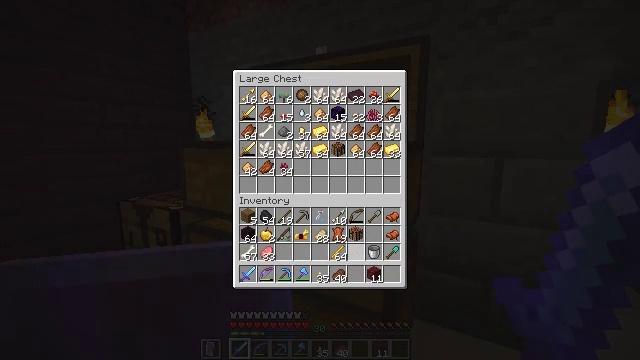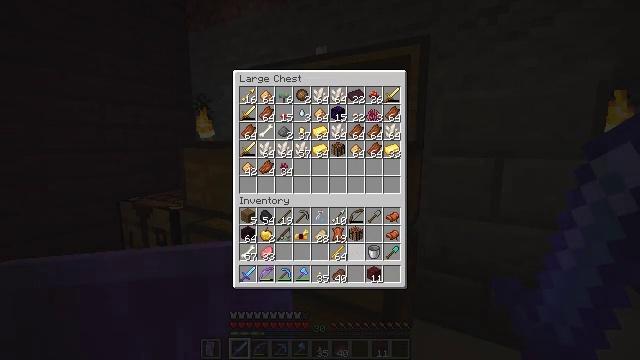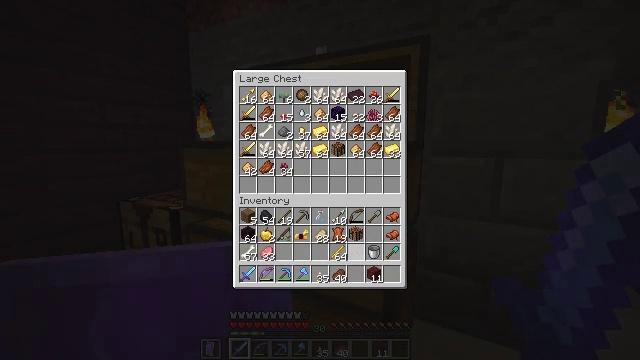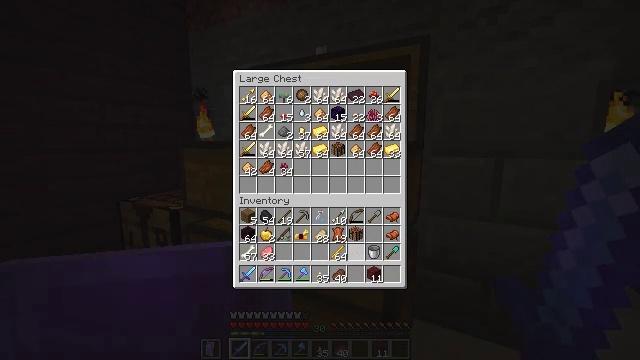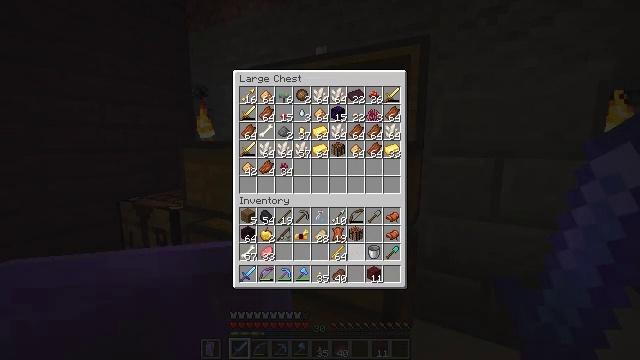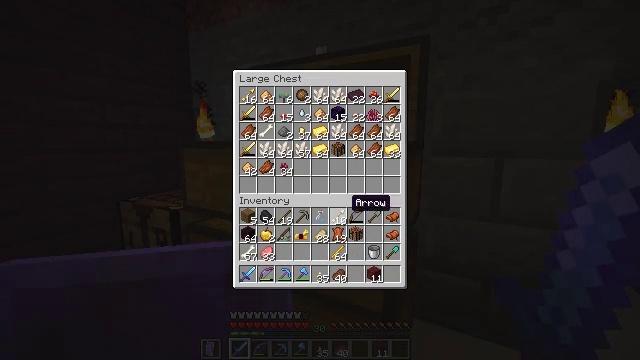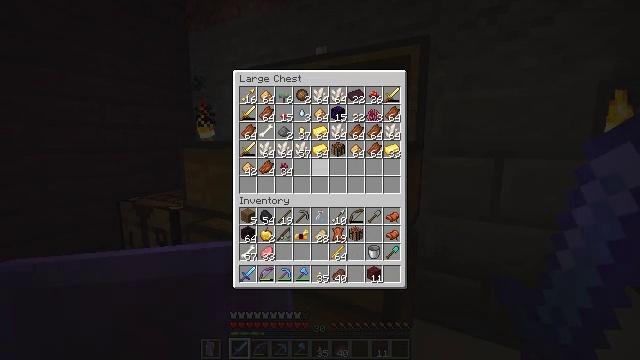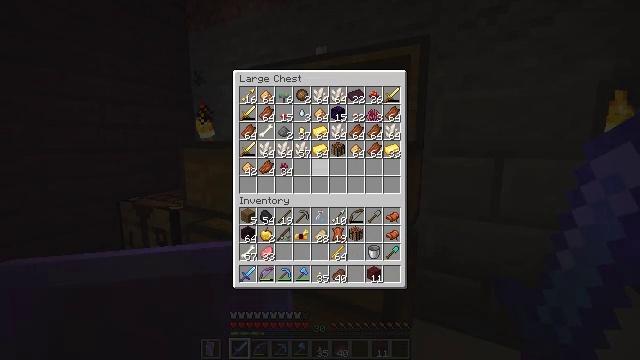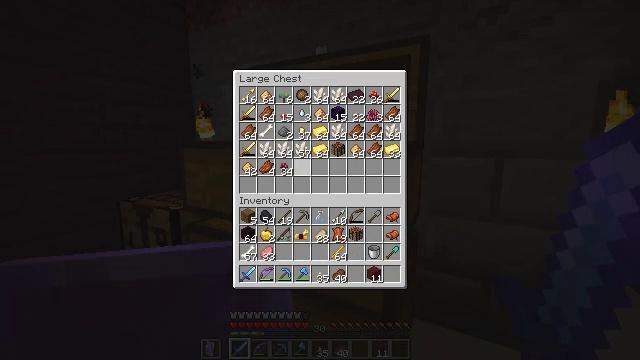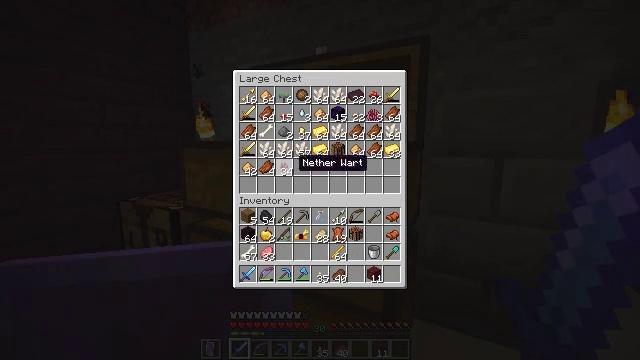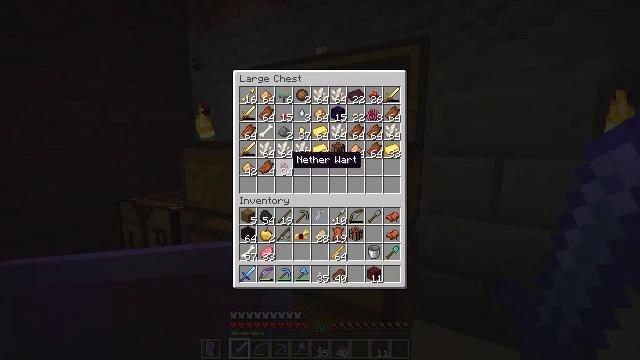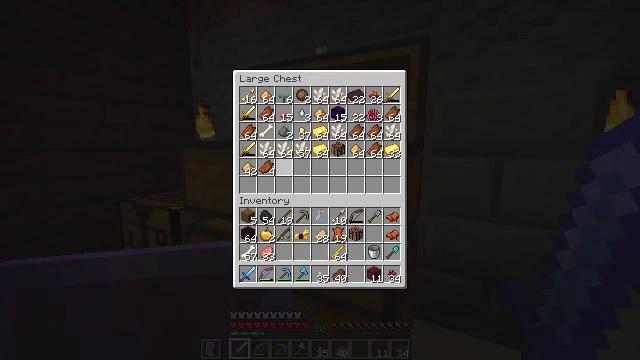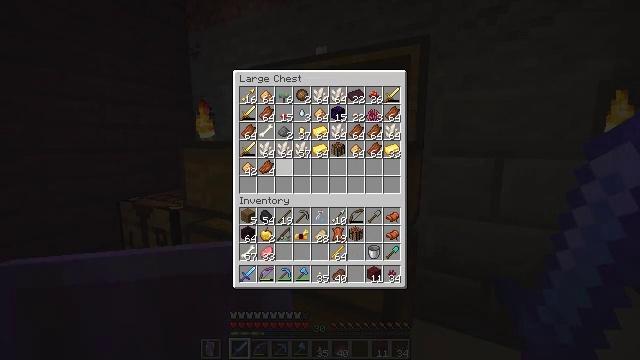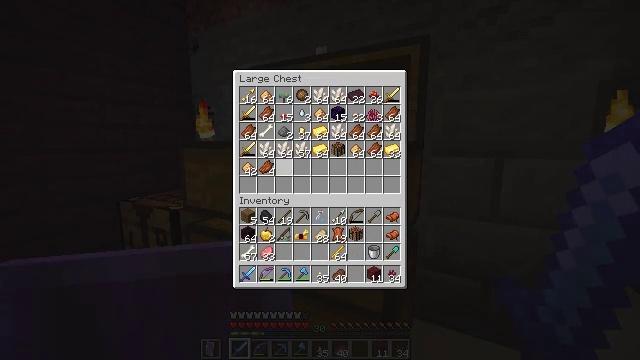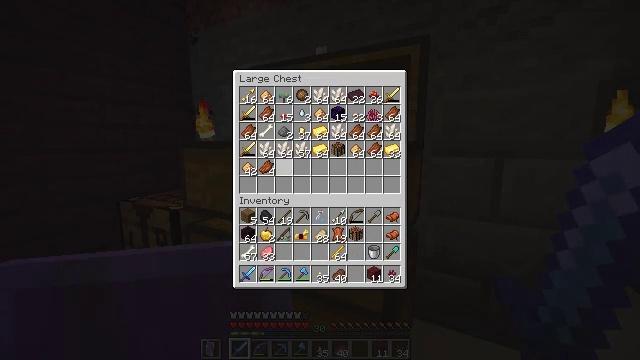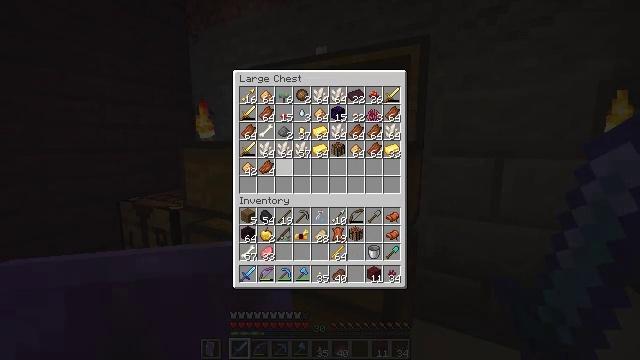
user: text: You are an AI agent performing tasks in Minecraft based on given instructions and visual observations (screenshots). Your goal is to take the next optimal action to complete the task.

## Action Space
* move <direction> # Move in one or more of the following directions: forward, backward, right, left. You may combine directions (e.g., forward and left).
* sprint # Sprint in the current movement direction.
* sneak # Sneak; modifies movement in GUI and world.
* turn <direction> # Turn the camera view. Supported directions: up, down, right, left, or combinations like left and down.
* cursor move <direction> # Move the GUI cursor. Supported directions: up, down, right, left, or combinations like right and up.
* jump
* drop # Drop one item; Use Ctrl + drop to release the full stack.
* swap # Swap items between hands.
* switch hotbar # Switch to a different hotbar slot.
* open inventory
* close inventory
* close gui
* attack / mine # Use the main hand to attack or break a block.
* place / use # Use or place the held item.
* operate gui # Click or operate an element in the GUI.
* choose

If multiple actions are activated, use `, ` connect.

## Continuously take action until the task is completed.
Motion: motion action
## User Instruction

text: Access the crafting table and make a brewing stand.
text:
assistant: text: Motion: sneak, operate gui
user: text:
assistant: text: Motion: sneak
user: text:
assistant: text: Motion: no_op
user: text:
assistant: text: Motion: no_op
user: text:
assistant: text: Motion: cursor move left and up
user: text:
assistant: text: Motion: sneak, cursor move left and up
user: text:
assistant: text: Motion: sneak
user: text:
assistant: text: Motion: sneak, cursor move left
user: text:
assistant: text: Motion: sneak, cursor move left
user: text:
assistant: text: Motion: sneak
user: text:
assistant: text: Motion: sneak, operate gui
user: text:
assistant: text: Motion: sneak, operate gui
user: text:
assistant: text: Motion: sneak
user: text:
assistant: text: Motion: sneak
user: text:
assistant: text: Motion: no_op
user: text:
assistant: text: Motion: cursor move right and down
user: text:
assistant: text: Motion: cursor move right and down
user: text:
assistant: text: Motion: no_op
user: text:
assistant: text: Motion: no_op
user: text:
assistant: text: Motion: no_op
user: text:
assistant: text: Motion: no_op
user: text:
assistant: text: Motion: no_op
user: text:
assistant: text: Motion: no_op
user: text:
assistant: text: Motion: close gui
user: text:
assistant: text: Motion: no_op
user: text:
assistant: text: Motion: no_op
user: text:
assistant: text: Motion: no_op
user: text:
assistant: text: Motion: no_op
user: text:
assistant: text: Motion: no_op
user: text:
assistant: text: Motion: turn left and down